Field crop: maize
Growth stage: 2
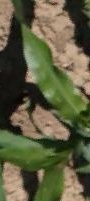
Species: maize